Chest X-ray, AP view. Patient: 39 years old, sex M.
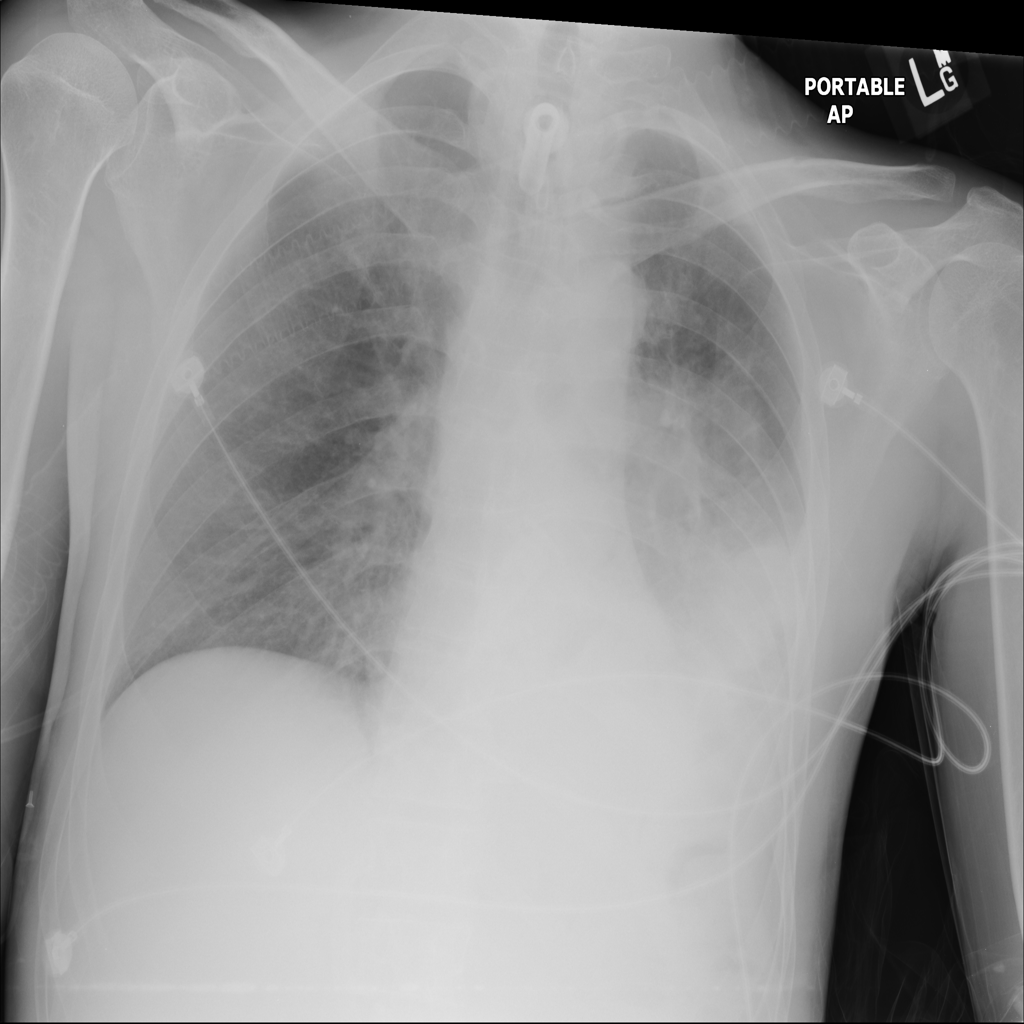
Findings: No Finding